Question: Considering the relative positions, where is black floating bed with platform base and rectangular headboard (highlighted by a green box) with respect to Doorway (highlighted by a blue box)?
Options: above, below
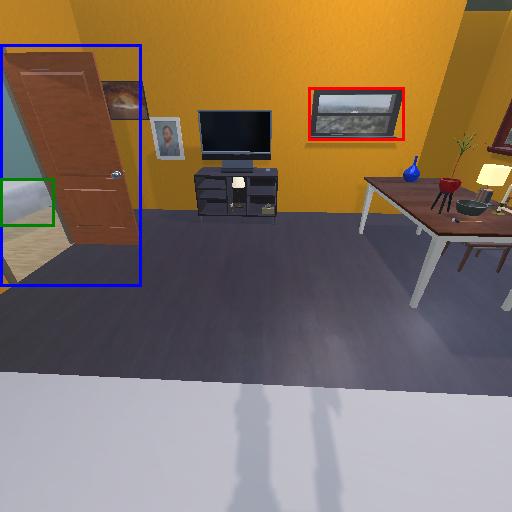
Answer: above